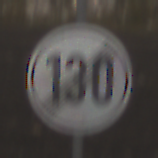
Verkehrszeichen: EndeGeschwindigkeit130
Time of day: MorningAfternoon
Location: Outdoor (Nature)
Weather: Overcast
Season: NotSpecified
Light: Natural